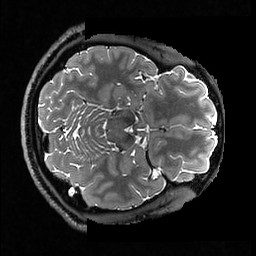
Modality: T2w
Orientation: axial
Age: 26
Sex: male
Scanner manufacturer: ge
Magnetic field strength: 3 T
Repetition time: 3.202 s
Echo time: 0.0669 s